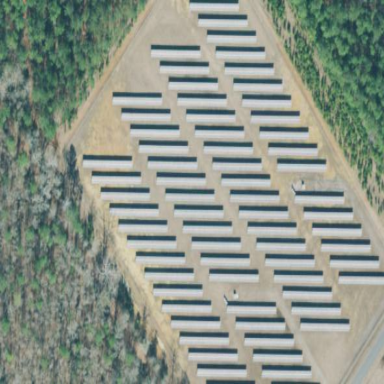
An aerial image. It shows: Solar power plant utilizing photovoltaic technology.